Question: Why can't I find my under '~/.m2'?
Note: I'm currently running Apache Maven '3.3.9' on my machine.

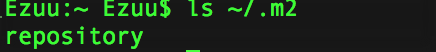
Answer: > There are two locations where a settings.xml file may live:The Maven install: ${maven.home}/conf/settings.xml The user's install: ${user.home}/.m2/settings.xmlThe former settings.xml are also called global settings, the latter
settings.xml are referred to as user settings. If both files exists,
their contents gets merged, with the user-specific settings.xml being
dominant.Tip: If you need to create user-specific settings from scratch, it's
easiest to copy the global settings from your Maven installation to
your ${user.home}/.m2 directory. Maven's default settings.xml is a
template with comments and examples so you can quickly tweak it to
match your needs.
<URL>
So simply
1. navigate to your maven directory under ${maven.home}/conf/settings.xml
2. and copy&paste your settings.xml to ${user.home}/.m2/